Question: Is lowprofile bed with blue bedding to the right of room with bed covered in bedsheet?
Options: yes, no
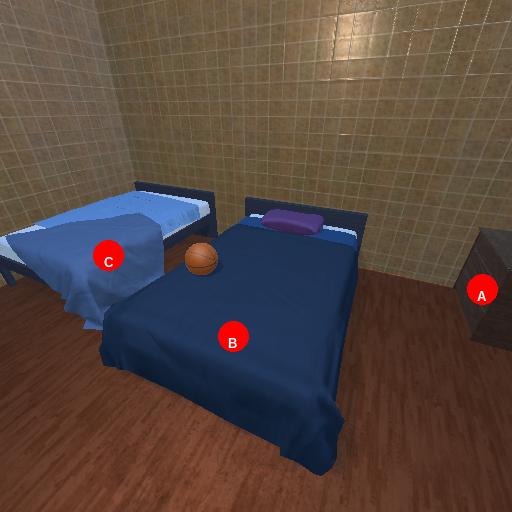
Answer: yes